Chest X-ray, AP view. Patient: 44 years old, sex F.
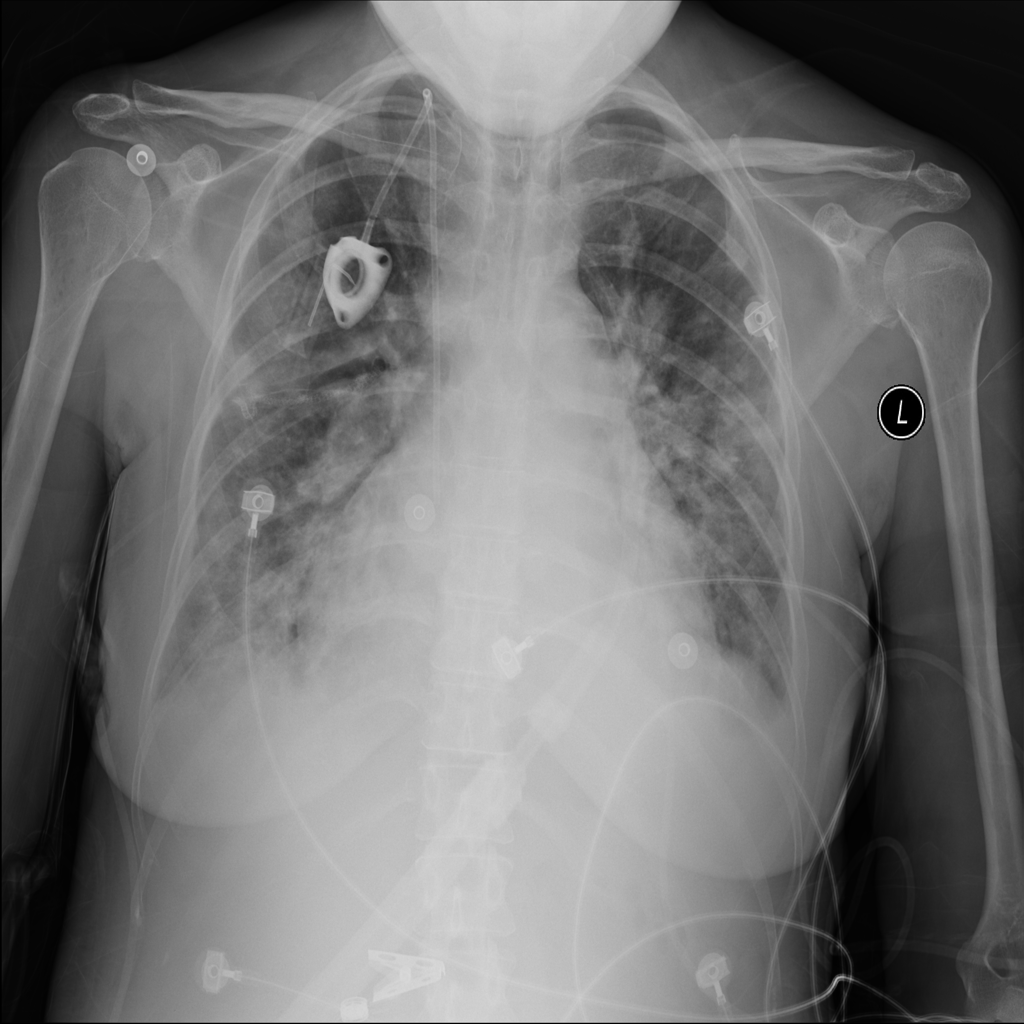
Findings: Cardiomegaly, Edema, Infiltration, Nodule